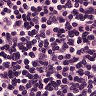
Metastatic tissue present: no